Field crop: maize
Growth stage: 2
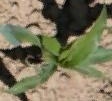
Species: maize